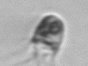
Label: Balanion